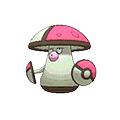
Pok\u00e9mon: amoonguss